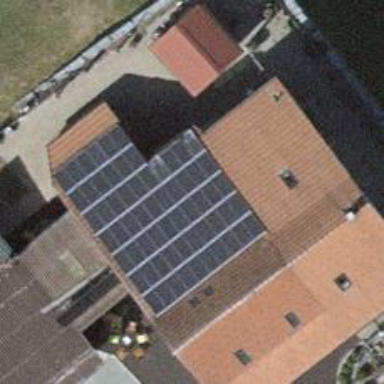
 consisting of solar photovoltaic panels."